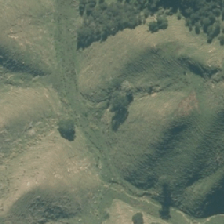
Land cover: indigenous_forest